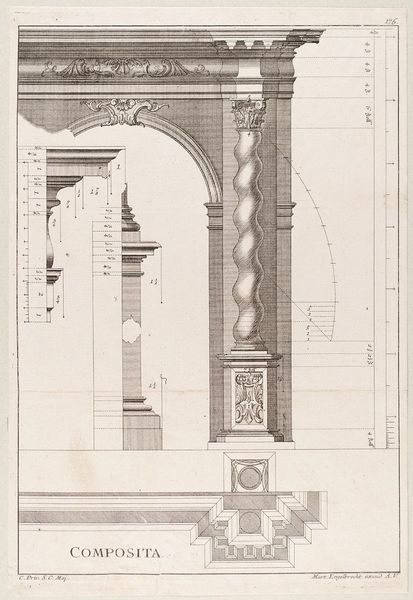
Titel: Grund- und Aufriss eines Portals in Kompositer Ordnung
Künstler: Martin Engelbrecht
Standort: Hamburg
Institution: Museum für Kunst und Gewerbe Hamburg
Schlagwörter: grafik, graphik, fotografie, photographie, druckgraphik, druckgrafik, stich, kapitell, portal, kupferstich, aedicula, kompositordnung, reproduktionen, druckerzeugnisse, architekturdarstellungen, ädikula, ornamentstich, vorlageblätter, säulenordnungen, musterbücher